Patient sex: M
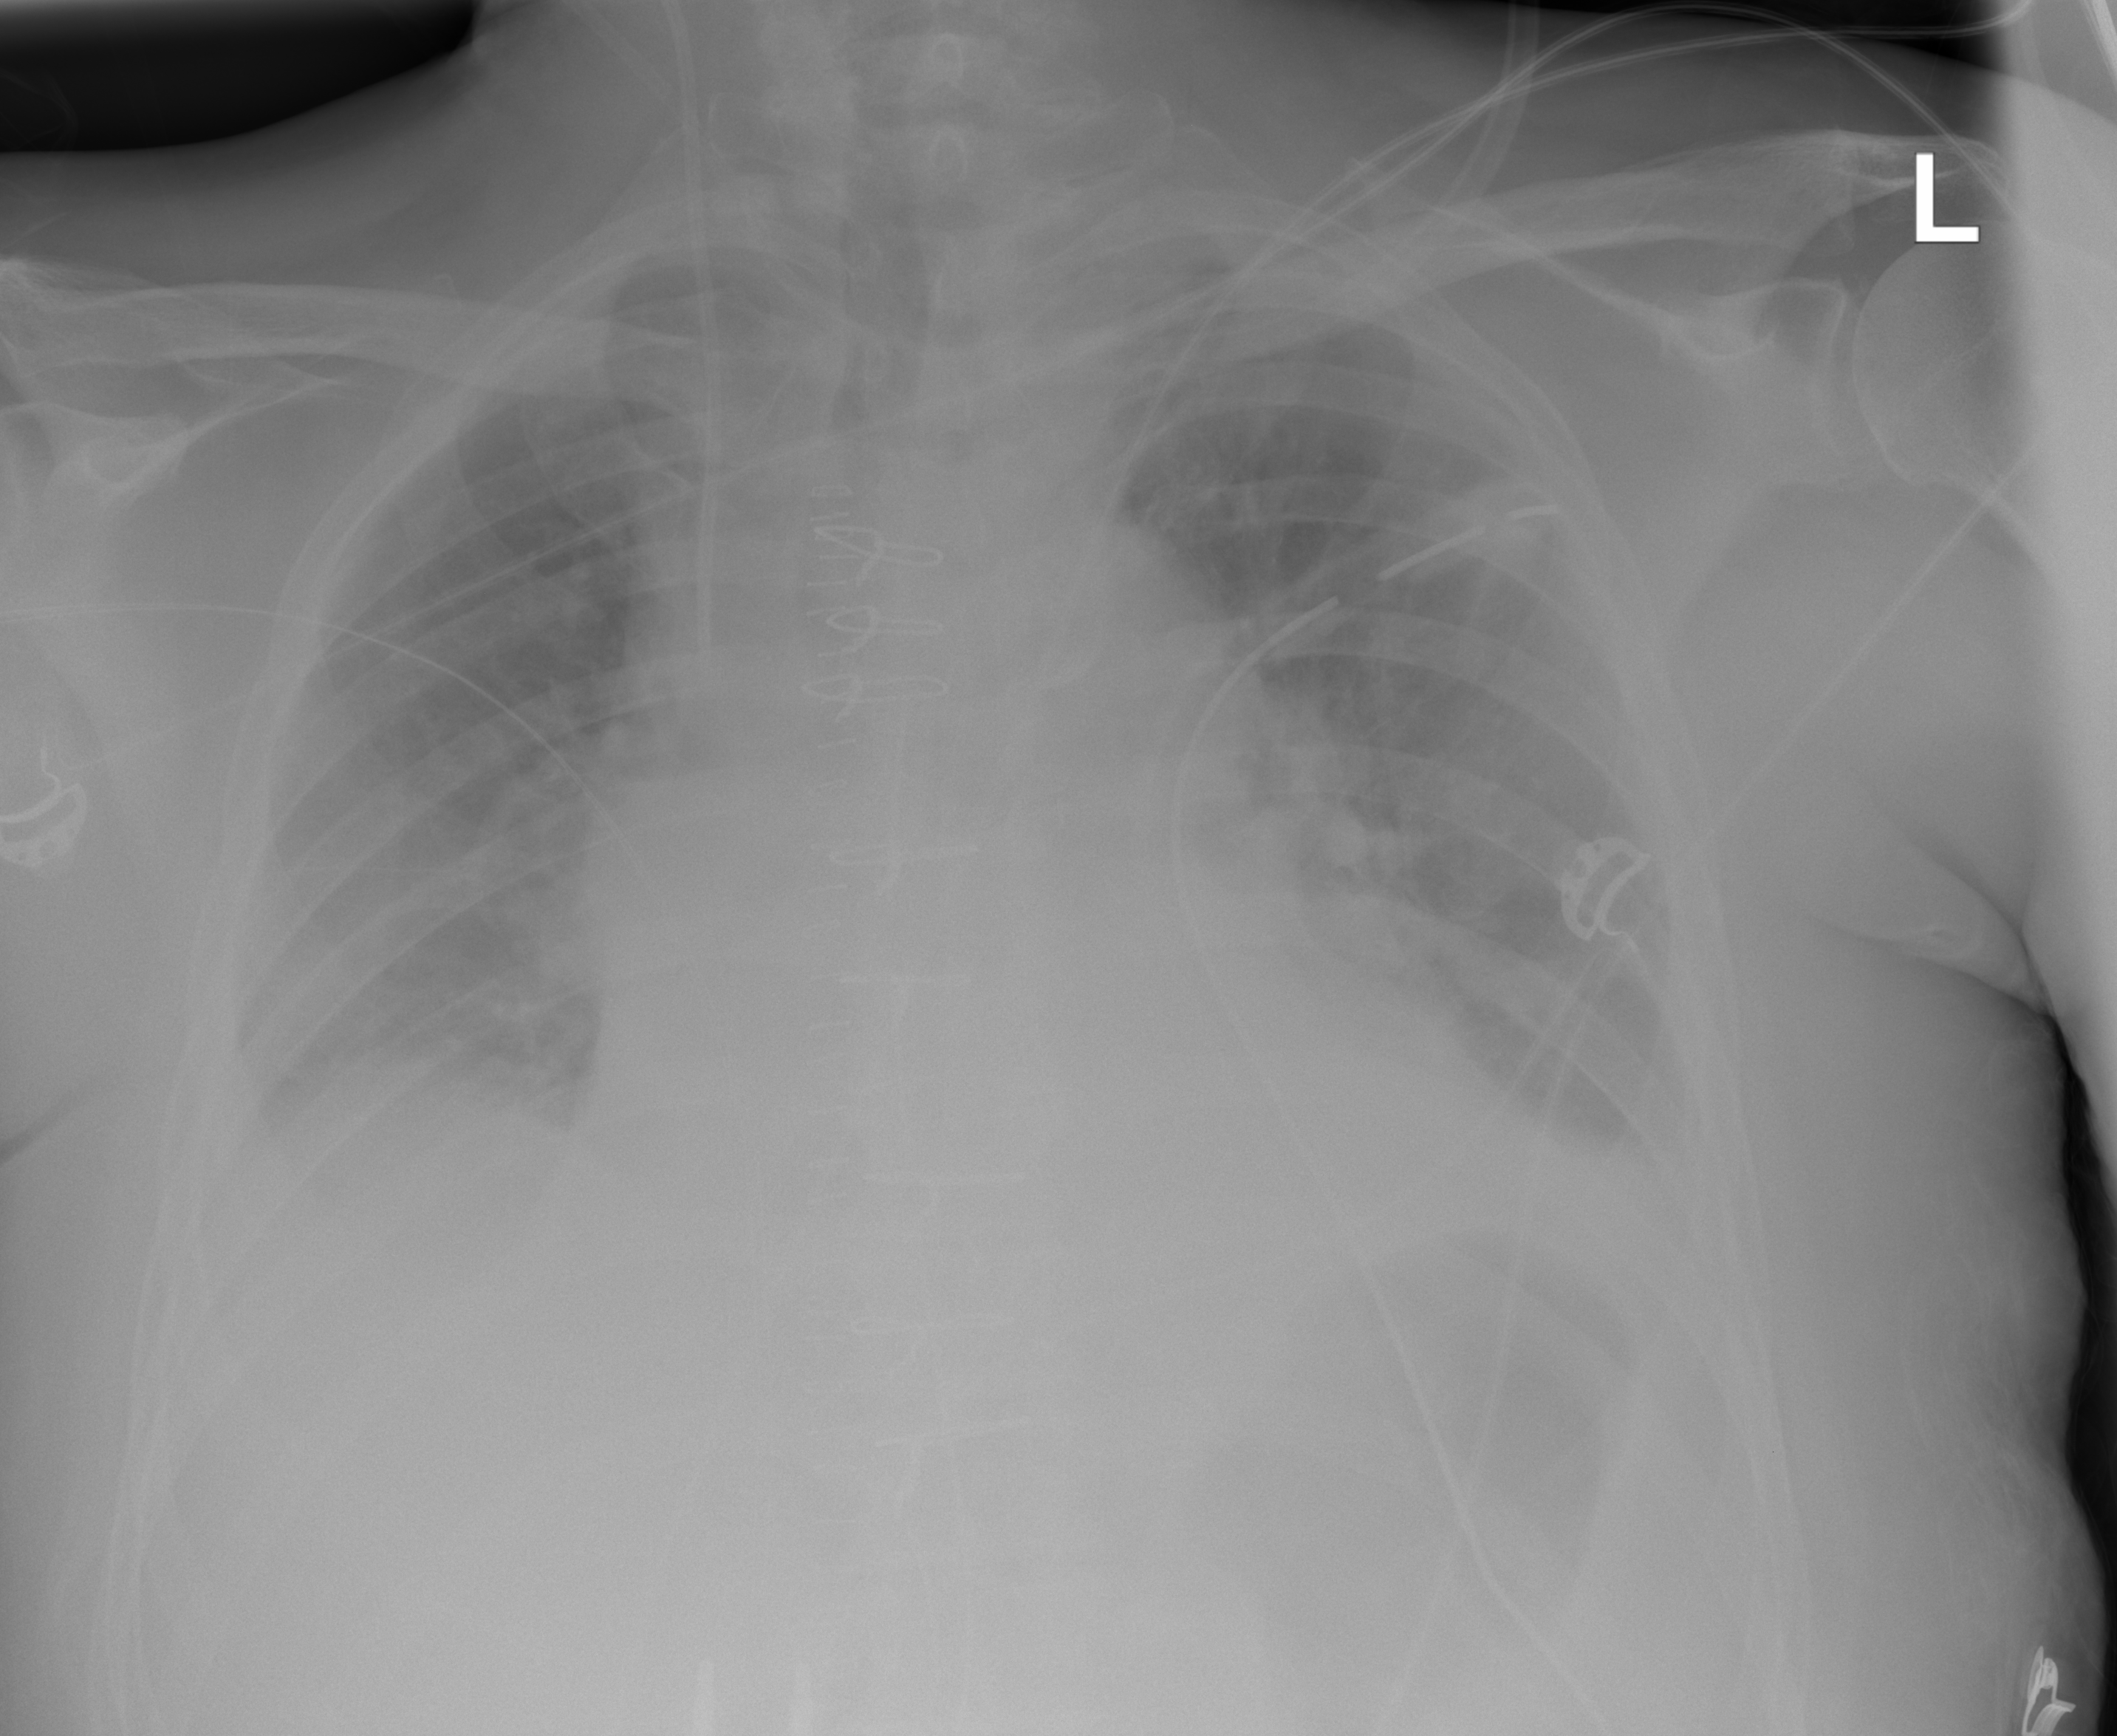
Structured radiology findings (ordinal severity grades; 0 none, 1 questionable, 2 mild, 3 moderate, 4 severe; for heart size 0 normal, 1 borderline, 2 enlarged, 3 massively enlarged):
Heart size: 0
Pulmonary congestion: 2
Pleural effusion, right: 2
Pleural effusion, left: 2
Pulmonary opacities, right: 0
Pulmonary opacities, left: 0
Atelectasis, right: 2
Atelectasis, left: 2